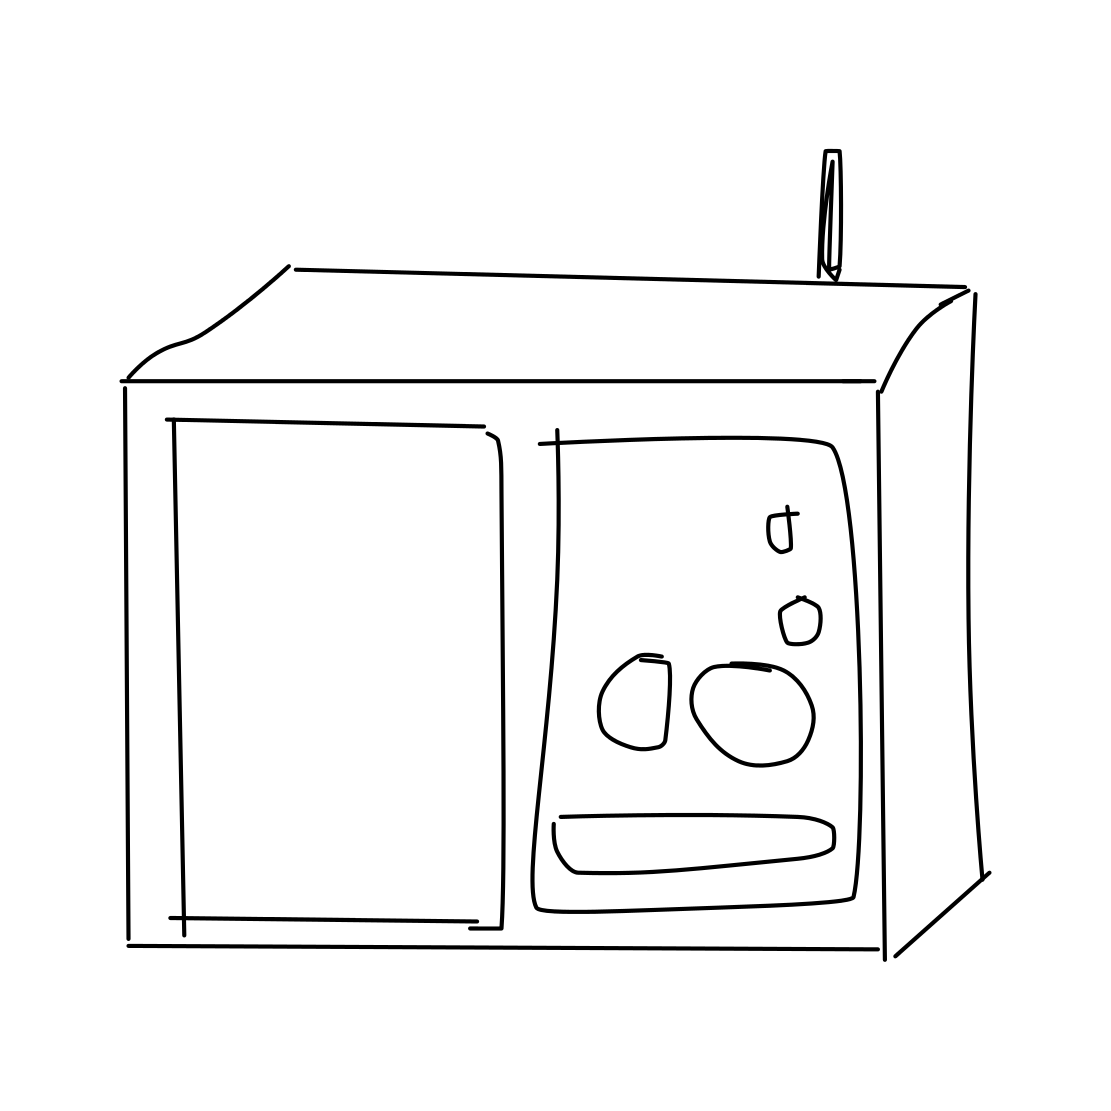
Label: radio